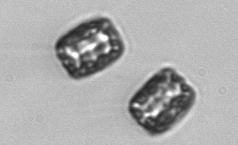
Label: Thalassiosira